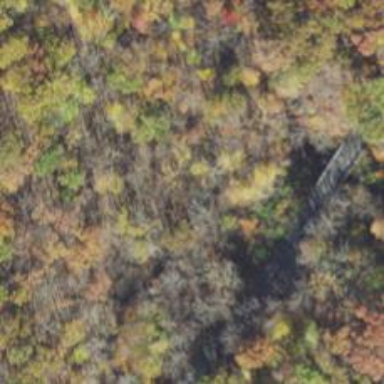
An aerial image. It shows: Path on bridge.